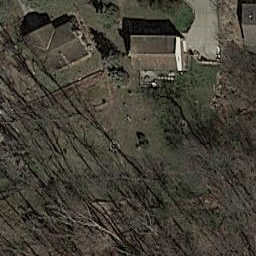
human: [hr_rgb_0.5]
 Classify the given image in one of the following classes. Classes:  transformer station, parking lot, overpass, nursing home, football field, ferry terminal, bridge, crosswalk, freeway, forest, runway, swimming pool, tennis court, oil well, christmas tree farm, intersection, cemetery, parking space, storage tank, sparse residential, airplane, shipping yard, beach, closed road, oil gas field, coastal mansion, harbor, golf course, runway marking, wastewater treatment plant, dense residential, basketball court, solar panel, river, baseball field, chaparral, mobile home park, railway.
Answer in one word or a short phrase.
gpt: sparse residential